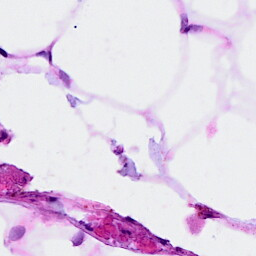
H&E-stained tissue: Breast